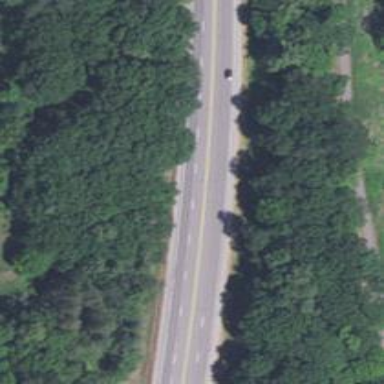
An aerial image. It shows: Primary highway.